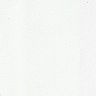
Metastatic tissue present: no